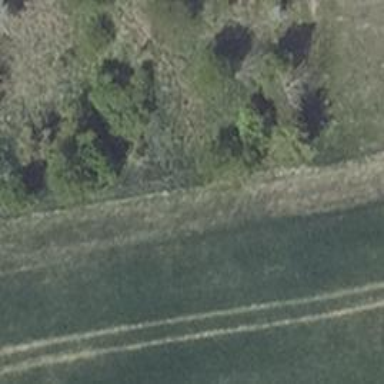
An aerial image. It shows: Row of deciduous broadleaved trees.